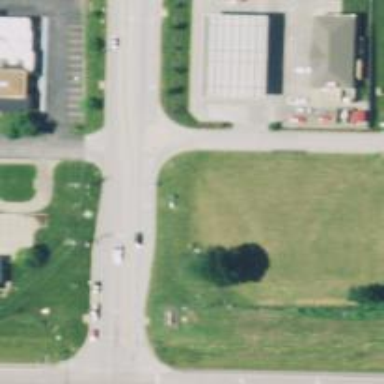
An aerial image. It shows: Asphalt road with secondary link designation.